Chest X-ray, AP view. Patient: 28 years old, sex M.
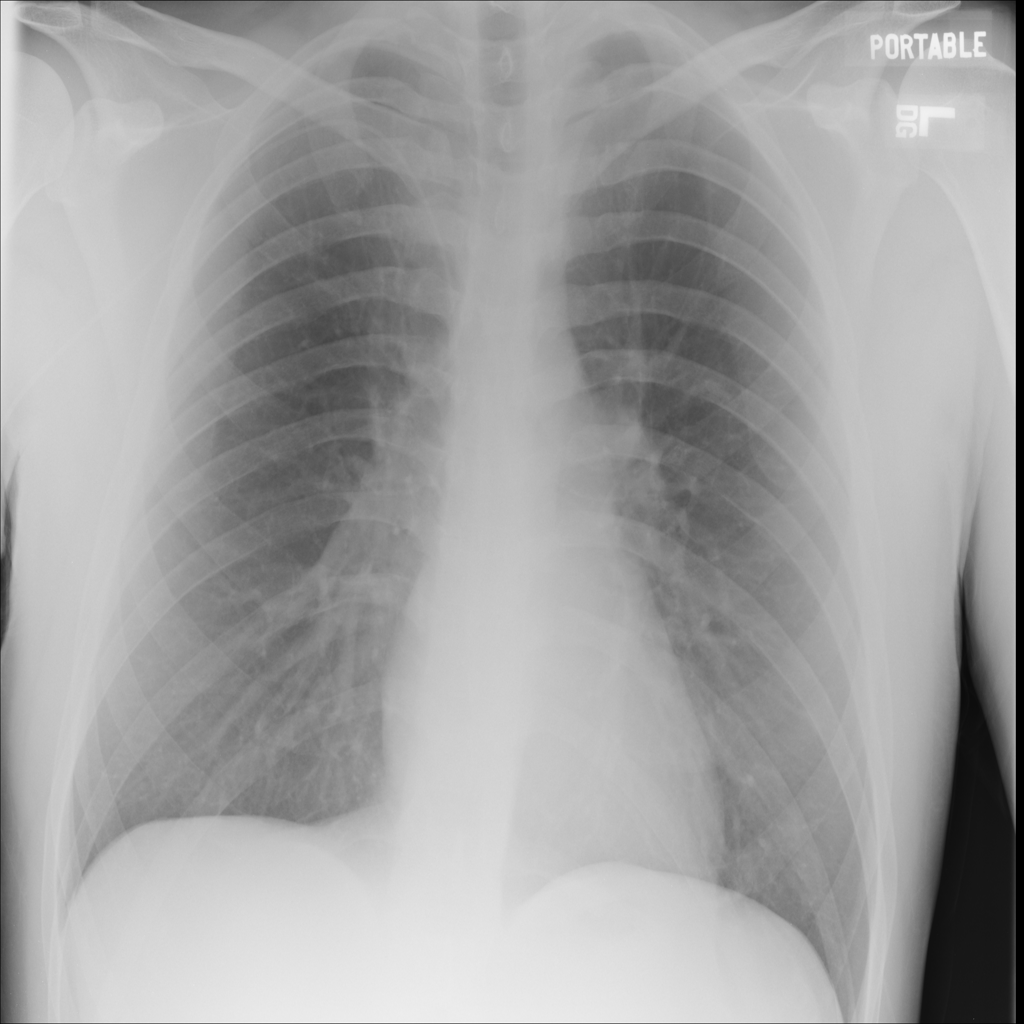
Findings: No Finding